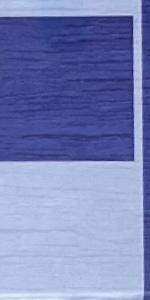
Label: Empty